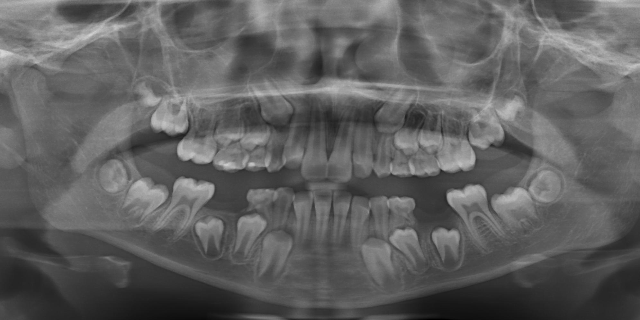
adult